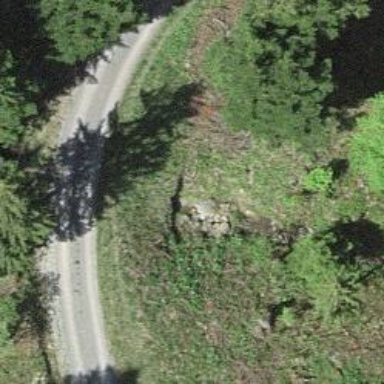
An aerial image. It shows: Culvert tunnel.